Aerial crown-view tile of a tropical tree (Barro Colorado Island, Panama), acquired 20241216:
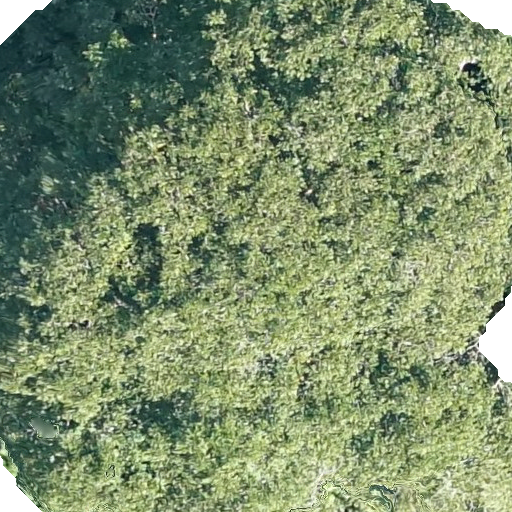
Species: Dipteryx oleifera
GBIF accepted scientific name: Dipteryx oleifera
Crown area: 452.274 m²